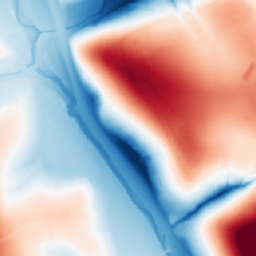
Category: classical
Decomposition family: gaussian
Decomposition parameters: sigma: 50
Upsampling method: area
Upsampling parameters: scale: 2
Upsampling scale: 2